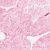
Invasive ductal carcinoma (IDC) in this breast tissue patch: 0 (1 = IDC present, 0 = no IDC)